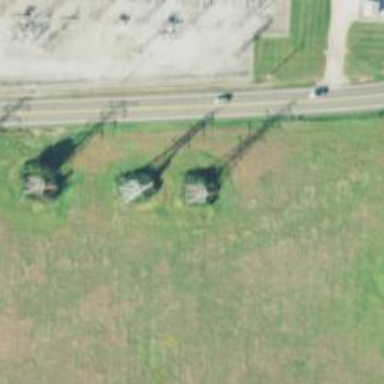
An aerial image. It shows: Lattice structure tower used for power distribution.